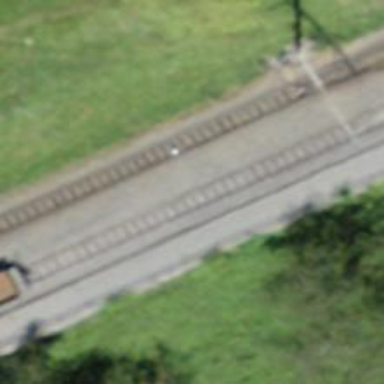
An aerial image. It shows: Narrow-gauge railway siding with electrified contact lines. It has one track.